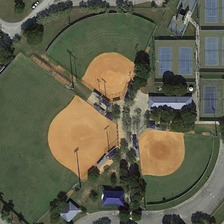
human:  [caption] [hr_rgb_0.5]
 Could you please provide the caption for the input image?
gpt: a row of houses were built near the baseball field .

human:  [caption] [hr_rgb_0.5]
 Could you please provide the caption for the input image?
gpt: a row of houses were built near the baseball field .

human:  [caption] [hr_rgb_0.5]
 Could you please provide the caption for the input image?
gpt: there's a yellow baseball field in the middle of the lawn .

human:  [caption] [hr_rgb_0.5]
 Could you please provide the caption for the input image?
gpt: there's a yellow baseball field in the middle of the lawn .

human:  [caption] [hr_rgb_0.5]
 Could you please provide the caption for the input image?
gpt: there's a yellow baseball field in the middle of the lawn .